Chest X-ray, PA view. Patient: 54 years old, sex M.
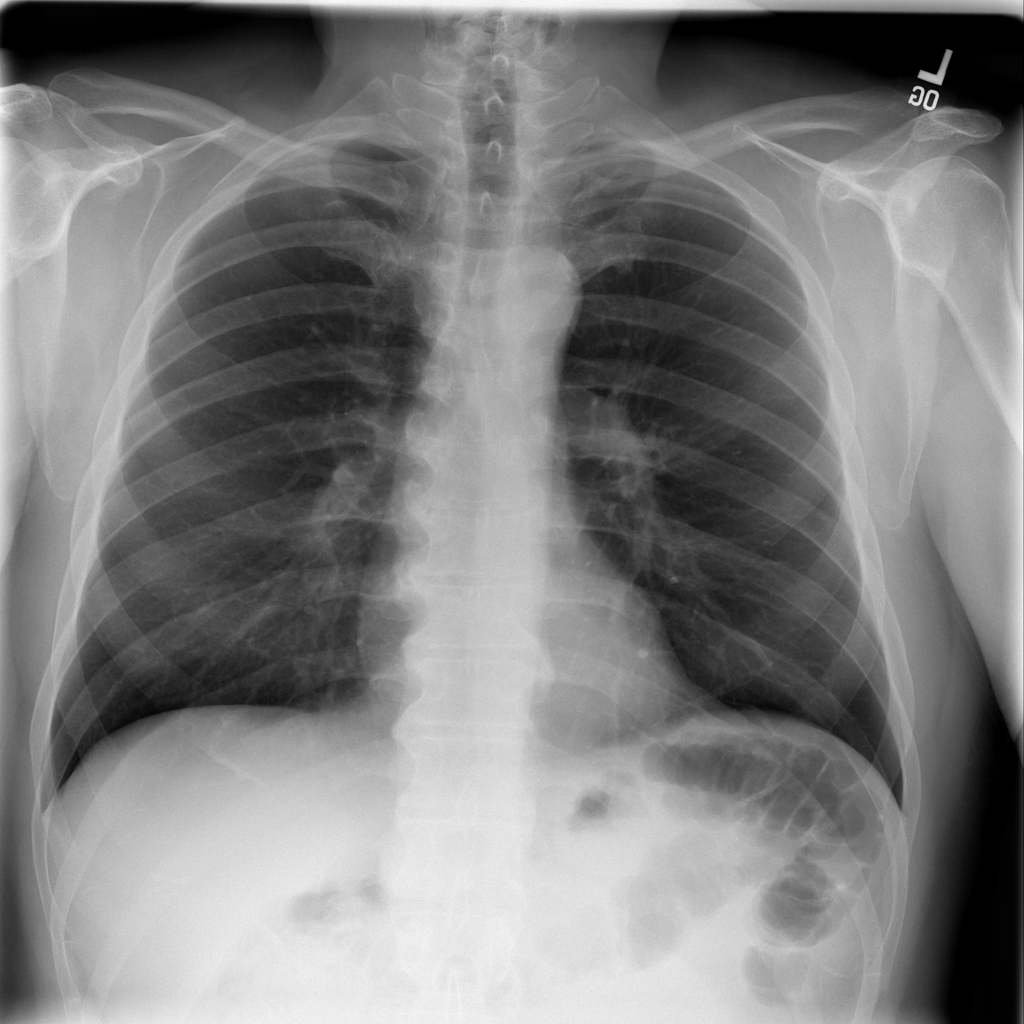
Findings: No Finding